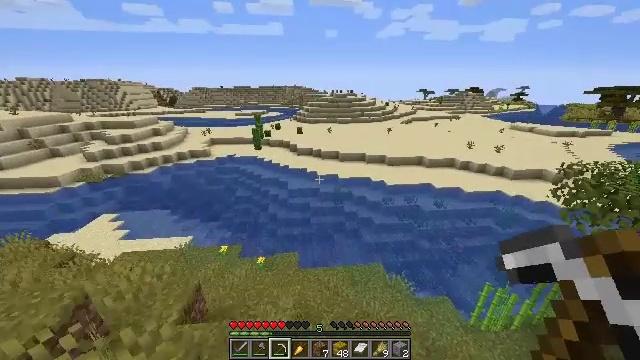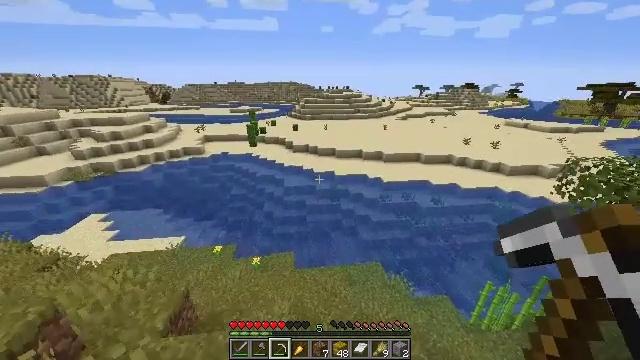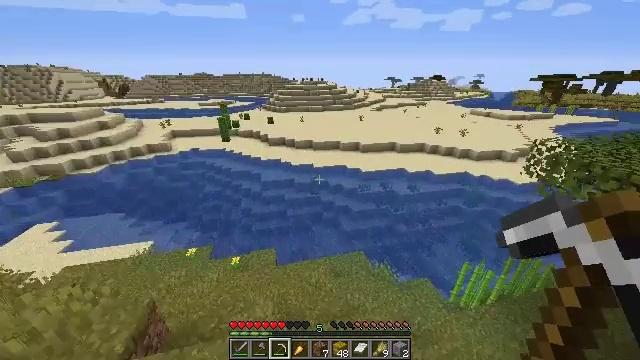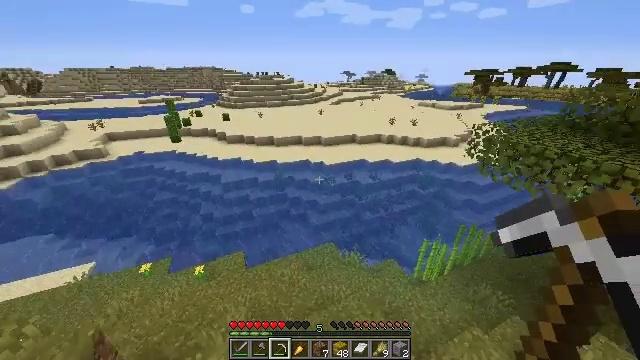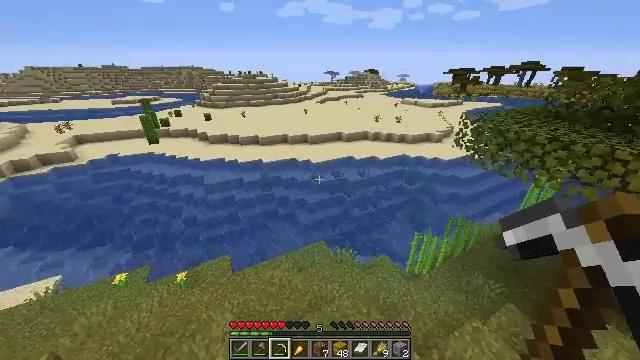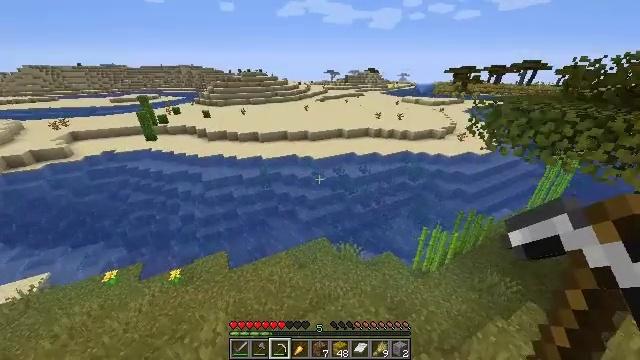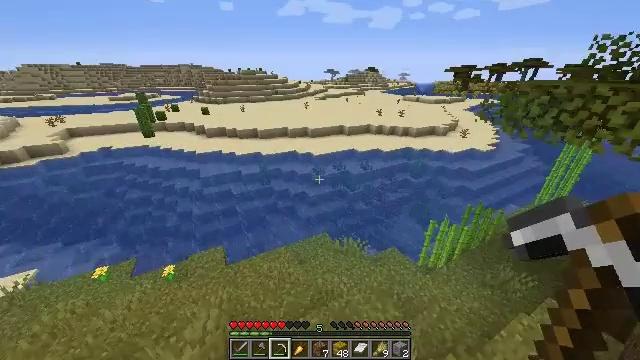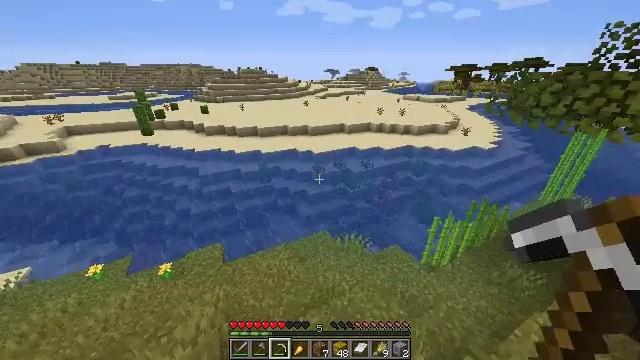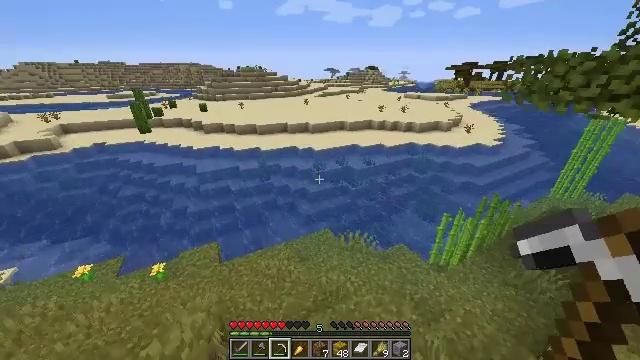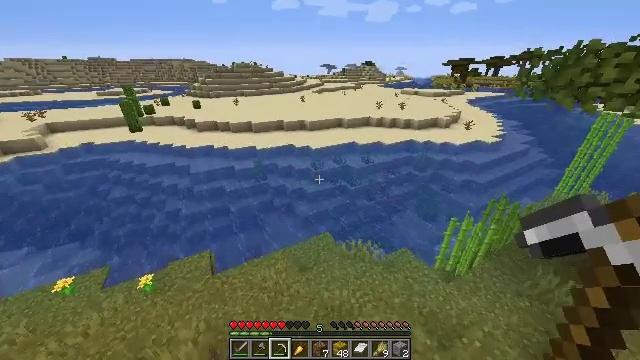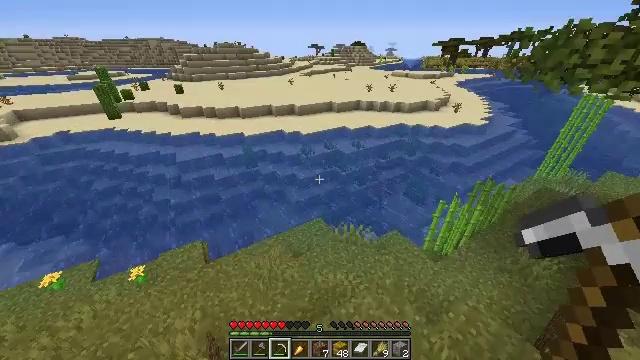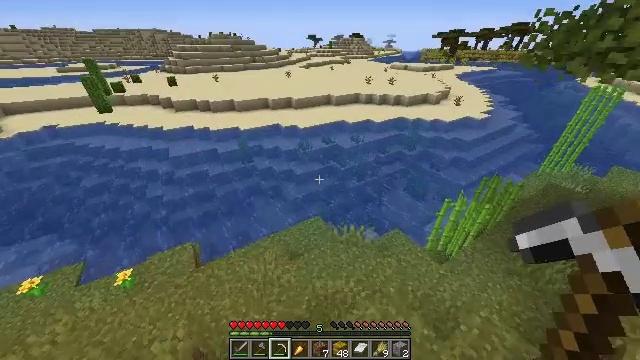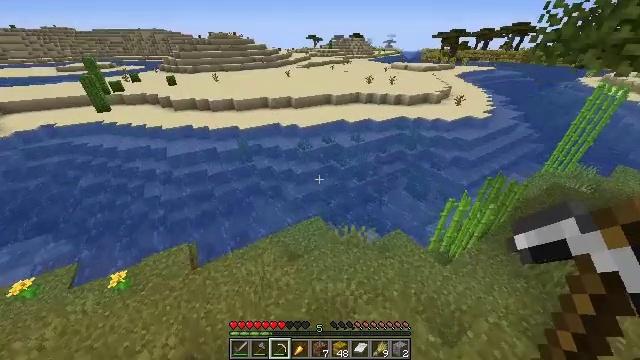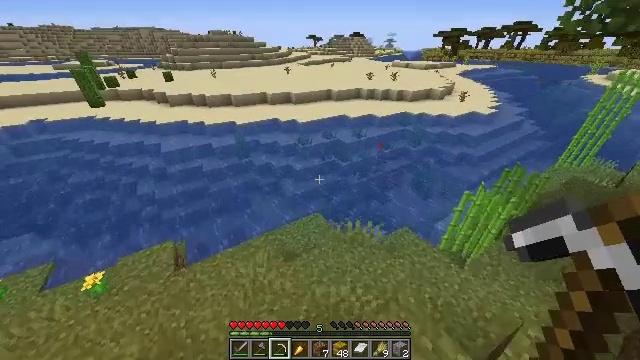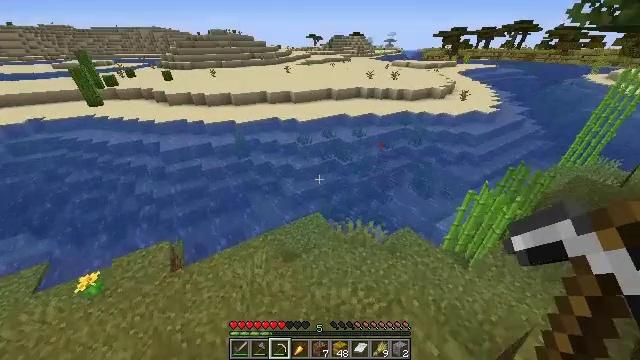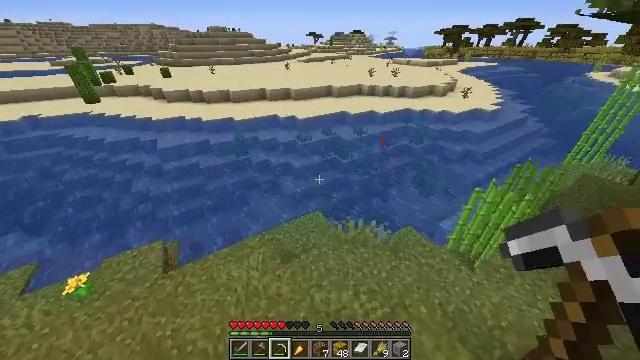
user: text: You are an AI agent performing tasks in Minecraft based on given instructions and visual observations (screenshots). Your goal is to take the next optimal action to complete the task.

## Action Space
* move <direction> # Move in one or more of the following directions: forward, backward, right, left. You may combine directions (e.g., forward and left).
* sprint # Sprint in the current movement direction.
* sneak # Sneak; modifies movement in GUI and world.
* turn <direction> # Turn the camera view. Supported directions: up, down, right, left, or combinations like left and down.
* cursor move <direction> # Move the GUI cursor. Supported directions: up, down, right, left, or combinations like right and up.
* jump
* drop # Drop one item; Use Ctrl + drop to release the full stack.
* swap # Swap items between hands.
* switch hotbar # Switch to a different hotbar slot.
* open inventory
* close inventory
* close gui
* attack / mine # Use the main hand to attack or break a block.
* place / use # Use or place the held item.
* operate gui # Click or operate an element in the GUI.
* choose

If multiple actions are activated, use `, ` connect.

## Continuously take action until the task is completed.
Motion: motion action
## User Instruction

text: Break the sugar cane.
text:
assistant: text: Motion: move forward, turn right and down
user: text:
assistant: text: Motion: move forward, turn right and down
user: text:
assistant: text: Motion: move forward, turn right and down
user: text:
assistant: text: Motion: move forward, turn right
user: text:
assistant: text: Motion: move forward
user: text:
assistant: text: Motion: move forward
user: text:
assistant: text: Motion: move forward
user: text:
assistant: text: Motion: move forward
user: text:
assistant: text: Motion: move forward
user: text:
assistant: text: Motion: move forward, turn right and down
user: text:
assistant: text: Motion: move forward, turn down
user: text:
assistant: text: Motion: move forward
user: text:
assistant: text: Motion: move forward
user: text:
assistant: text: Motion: move forward
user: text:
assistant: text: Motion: move forward
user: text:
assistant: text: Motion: move forward, sprint
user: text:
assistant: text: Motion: move forward, sprint, turn down
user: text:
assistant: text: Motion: move forward, sprint, turn right
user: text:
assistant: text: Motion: move forward
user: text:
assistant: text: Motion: move forward
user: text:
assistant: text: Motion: move forward
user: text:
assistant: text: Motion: move forward, turn right and up
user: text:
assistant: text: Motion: move forward, turn right and up
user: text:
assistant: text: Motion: move forward, turn right and up
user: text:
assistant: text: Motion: move forward, turn right
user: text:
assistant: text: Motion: move forward and move right
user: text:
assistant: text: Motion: move forward and move right, turn down
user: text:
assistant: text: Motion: move forward and move right
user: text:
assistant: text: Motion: move forward and move right
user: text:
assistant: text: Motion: move forward and move right, turn down